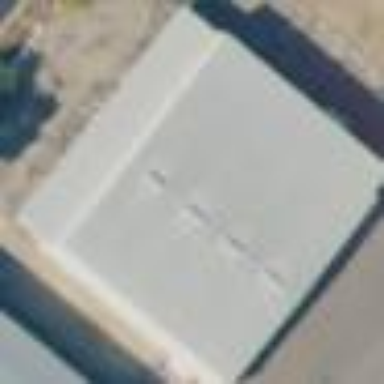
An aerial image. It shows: Hangar building.